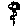
Label: flower